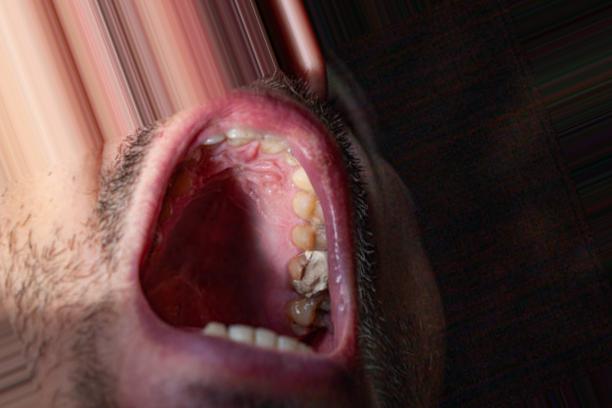
Condition: Caries